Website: lowes
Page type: review-order
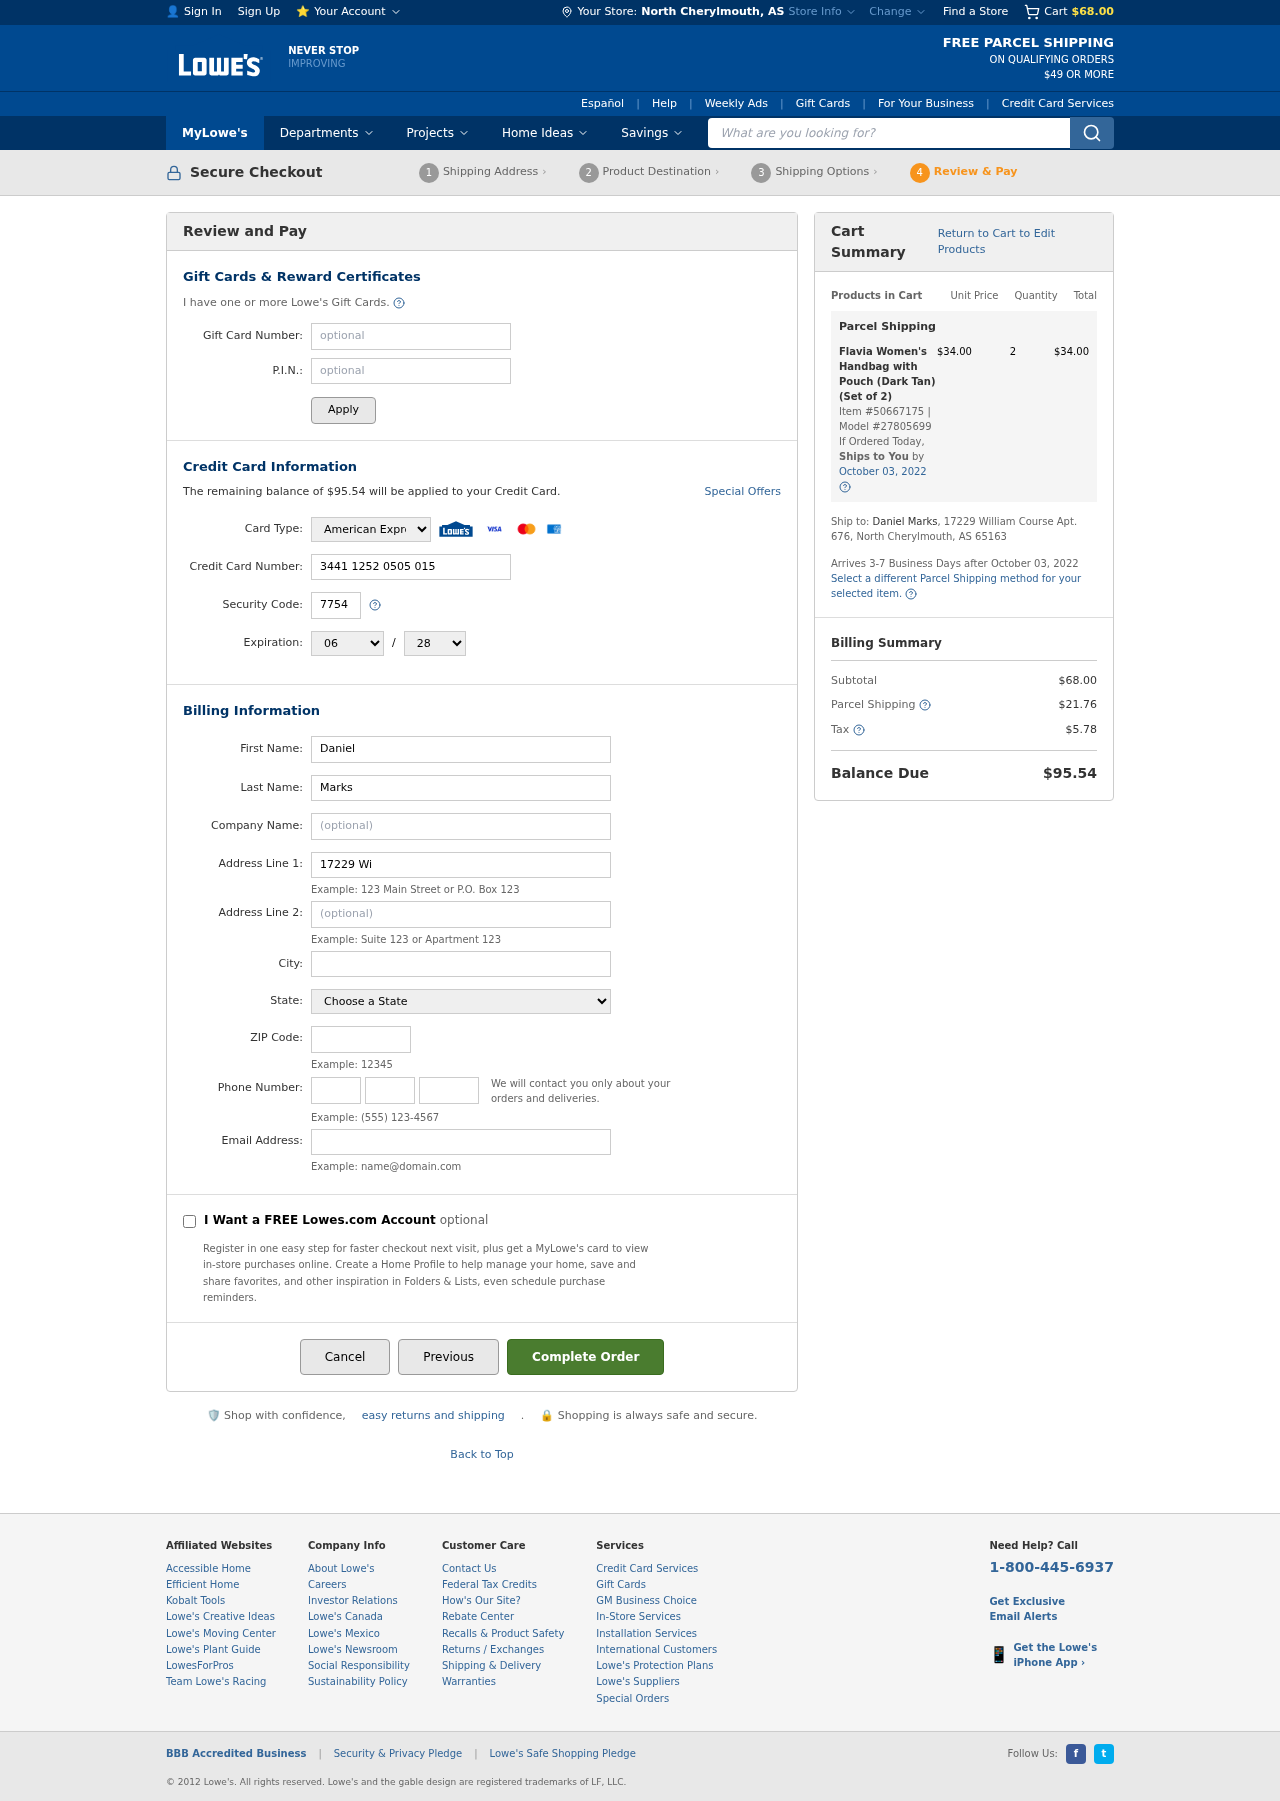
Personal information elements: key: PII_CARD_CVV
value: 7754
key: PII_CARD_EXPIRY_MONTH
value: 06
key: PII_CARD_EXPIRY_YEAR
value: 28
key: PII_CARD_NUMBER
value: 3441 1252 0505 015
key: PII_CARD_TYPE
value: American Express
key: PII_CITY
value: North Cherylmouth
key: PII_CITY_STATE
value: North Cherylmouth, AS
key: PII_EMAIL
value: dmarks@gmail.com
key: PII_FIRSTNAME
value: Daniel
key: PII_LASTNAME
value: Marks
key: PII_PHONE_AREA
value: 874
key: PII_PHONE_PREFIX
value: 747
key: PII_PHONE_SUFFIX
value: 4746
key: PII_POSTCODE
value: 65163
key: PII_STATE
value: AS
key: PII_STREET
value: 17229 William Course Apt. 676
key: PII_STREET2
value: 17229 William Course Apt. 676
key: PII_STREET2
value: Suite 282
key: PII_FULLNAME2
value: Daniel Marks
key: PII_CITY_STATE_ZIP2
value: North Cherylmouth, AS 65163
Product elements: key: PRODUCT1_NAME
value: Flavia Women's Handbag with Pouch (Dark Tan) (Set of 2)
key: PRODUCT1_PRICE
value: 34
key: PRODUCT1_QUANTITY
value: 2
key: PRODUCT1_ITEM_NUMBER
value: Item #50667175
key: PRODUCT1_MODEL_NUMBER
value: Model #27805699
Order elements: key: ORDER_SUBTOTAL
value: $68.00
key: ORDER_BALANCE_DUE
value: $95.54
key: ORDER_SHIPPING_DATE
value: October 03, 2022
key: ORDER_ITEM_TOTAL
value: $34.00
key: ORDER_SHIPPING_DATE2
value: October 03, 2022
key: ORDER_SHIPPING_COST
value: $21.76
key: ORDER_TAX
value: $5.78
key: ORDER_TOTAL
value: $95.54
Search elements: key: HEADER_SEARCH
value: What are you looking for?